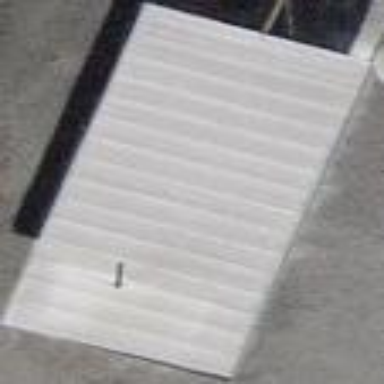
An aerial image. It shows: View of roof of building.